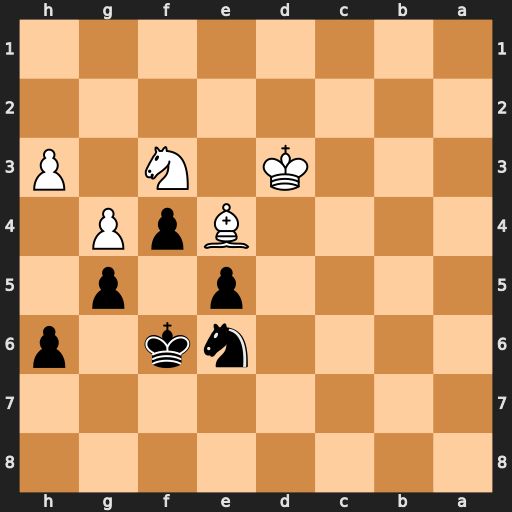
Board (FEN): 8/8/4nk1p/4p1p1/4BpP1/3K1N1P/8/8
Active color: b
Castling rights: -
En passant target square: -
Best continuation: Nc5+ Ke2 Nxe4